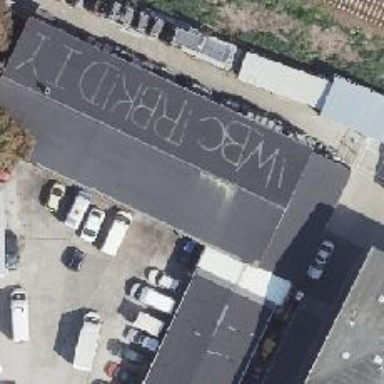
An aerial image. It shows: Car repair shop.